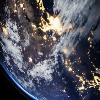
Label: cloud